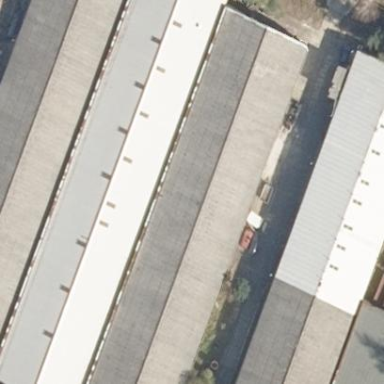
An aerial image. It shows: Industrial building.